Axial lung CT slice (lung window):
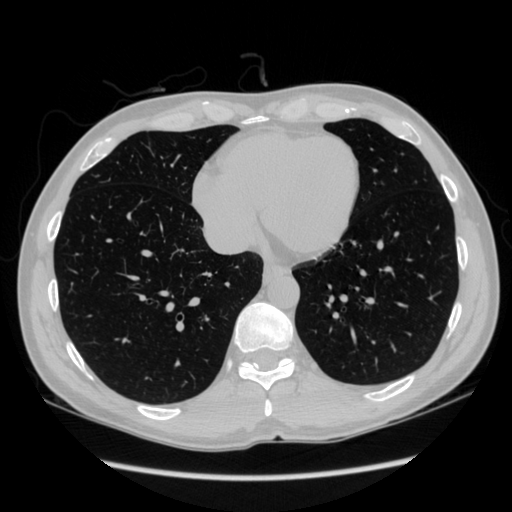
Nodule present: no